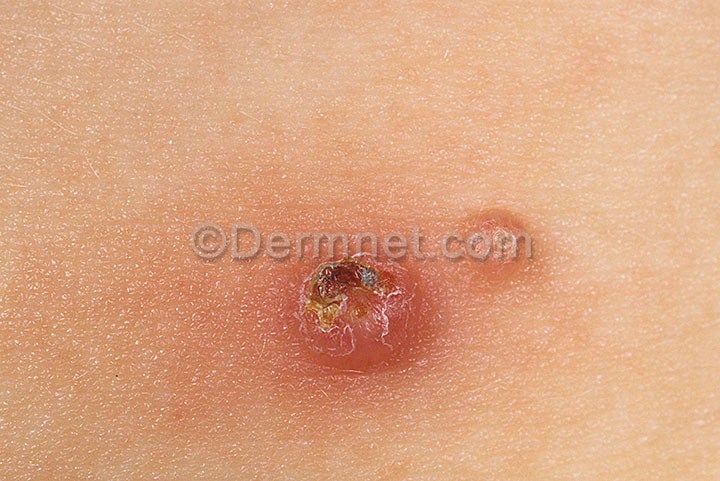
Disease: Warts Molluscum and other Viral Infections